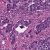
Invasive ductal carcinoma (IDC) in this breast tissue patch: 1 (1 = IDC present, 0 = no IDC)